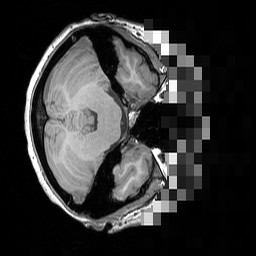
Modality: T1w
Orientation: axial
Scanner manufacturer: siemens
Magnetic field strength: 3 T
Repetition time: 1.5 s
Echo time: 0.00291 s